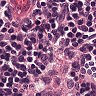
Metastatic tissue present: no